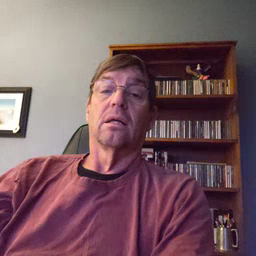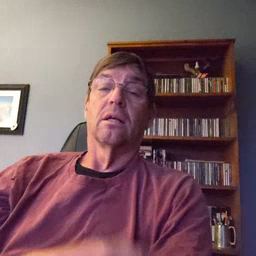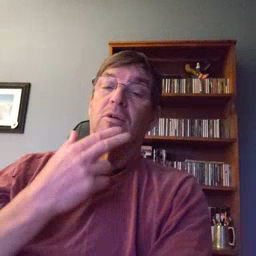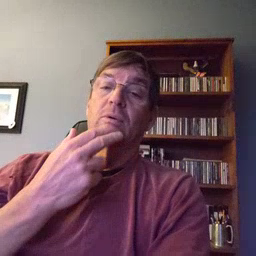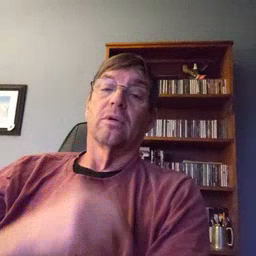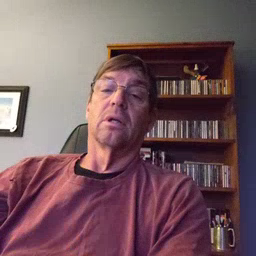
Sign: cute